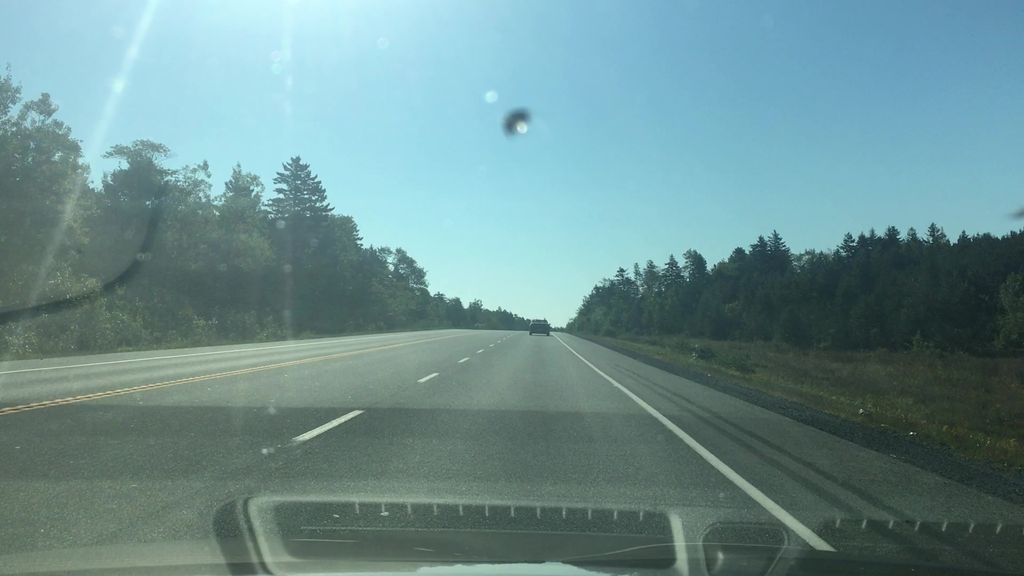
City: halifax